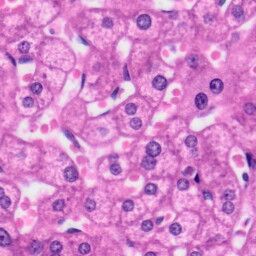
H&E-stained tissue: Liver